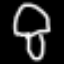
Label: mushroom